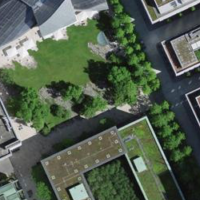
EUNIS habitat code: 54
Species observed at this site:
Vespula germanica
Leptoglossus occidentalis